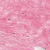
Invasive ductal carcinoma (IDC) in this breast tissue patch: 0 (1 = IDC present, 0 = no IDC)